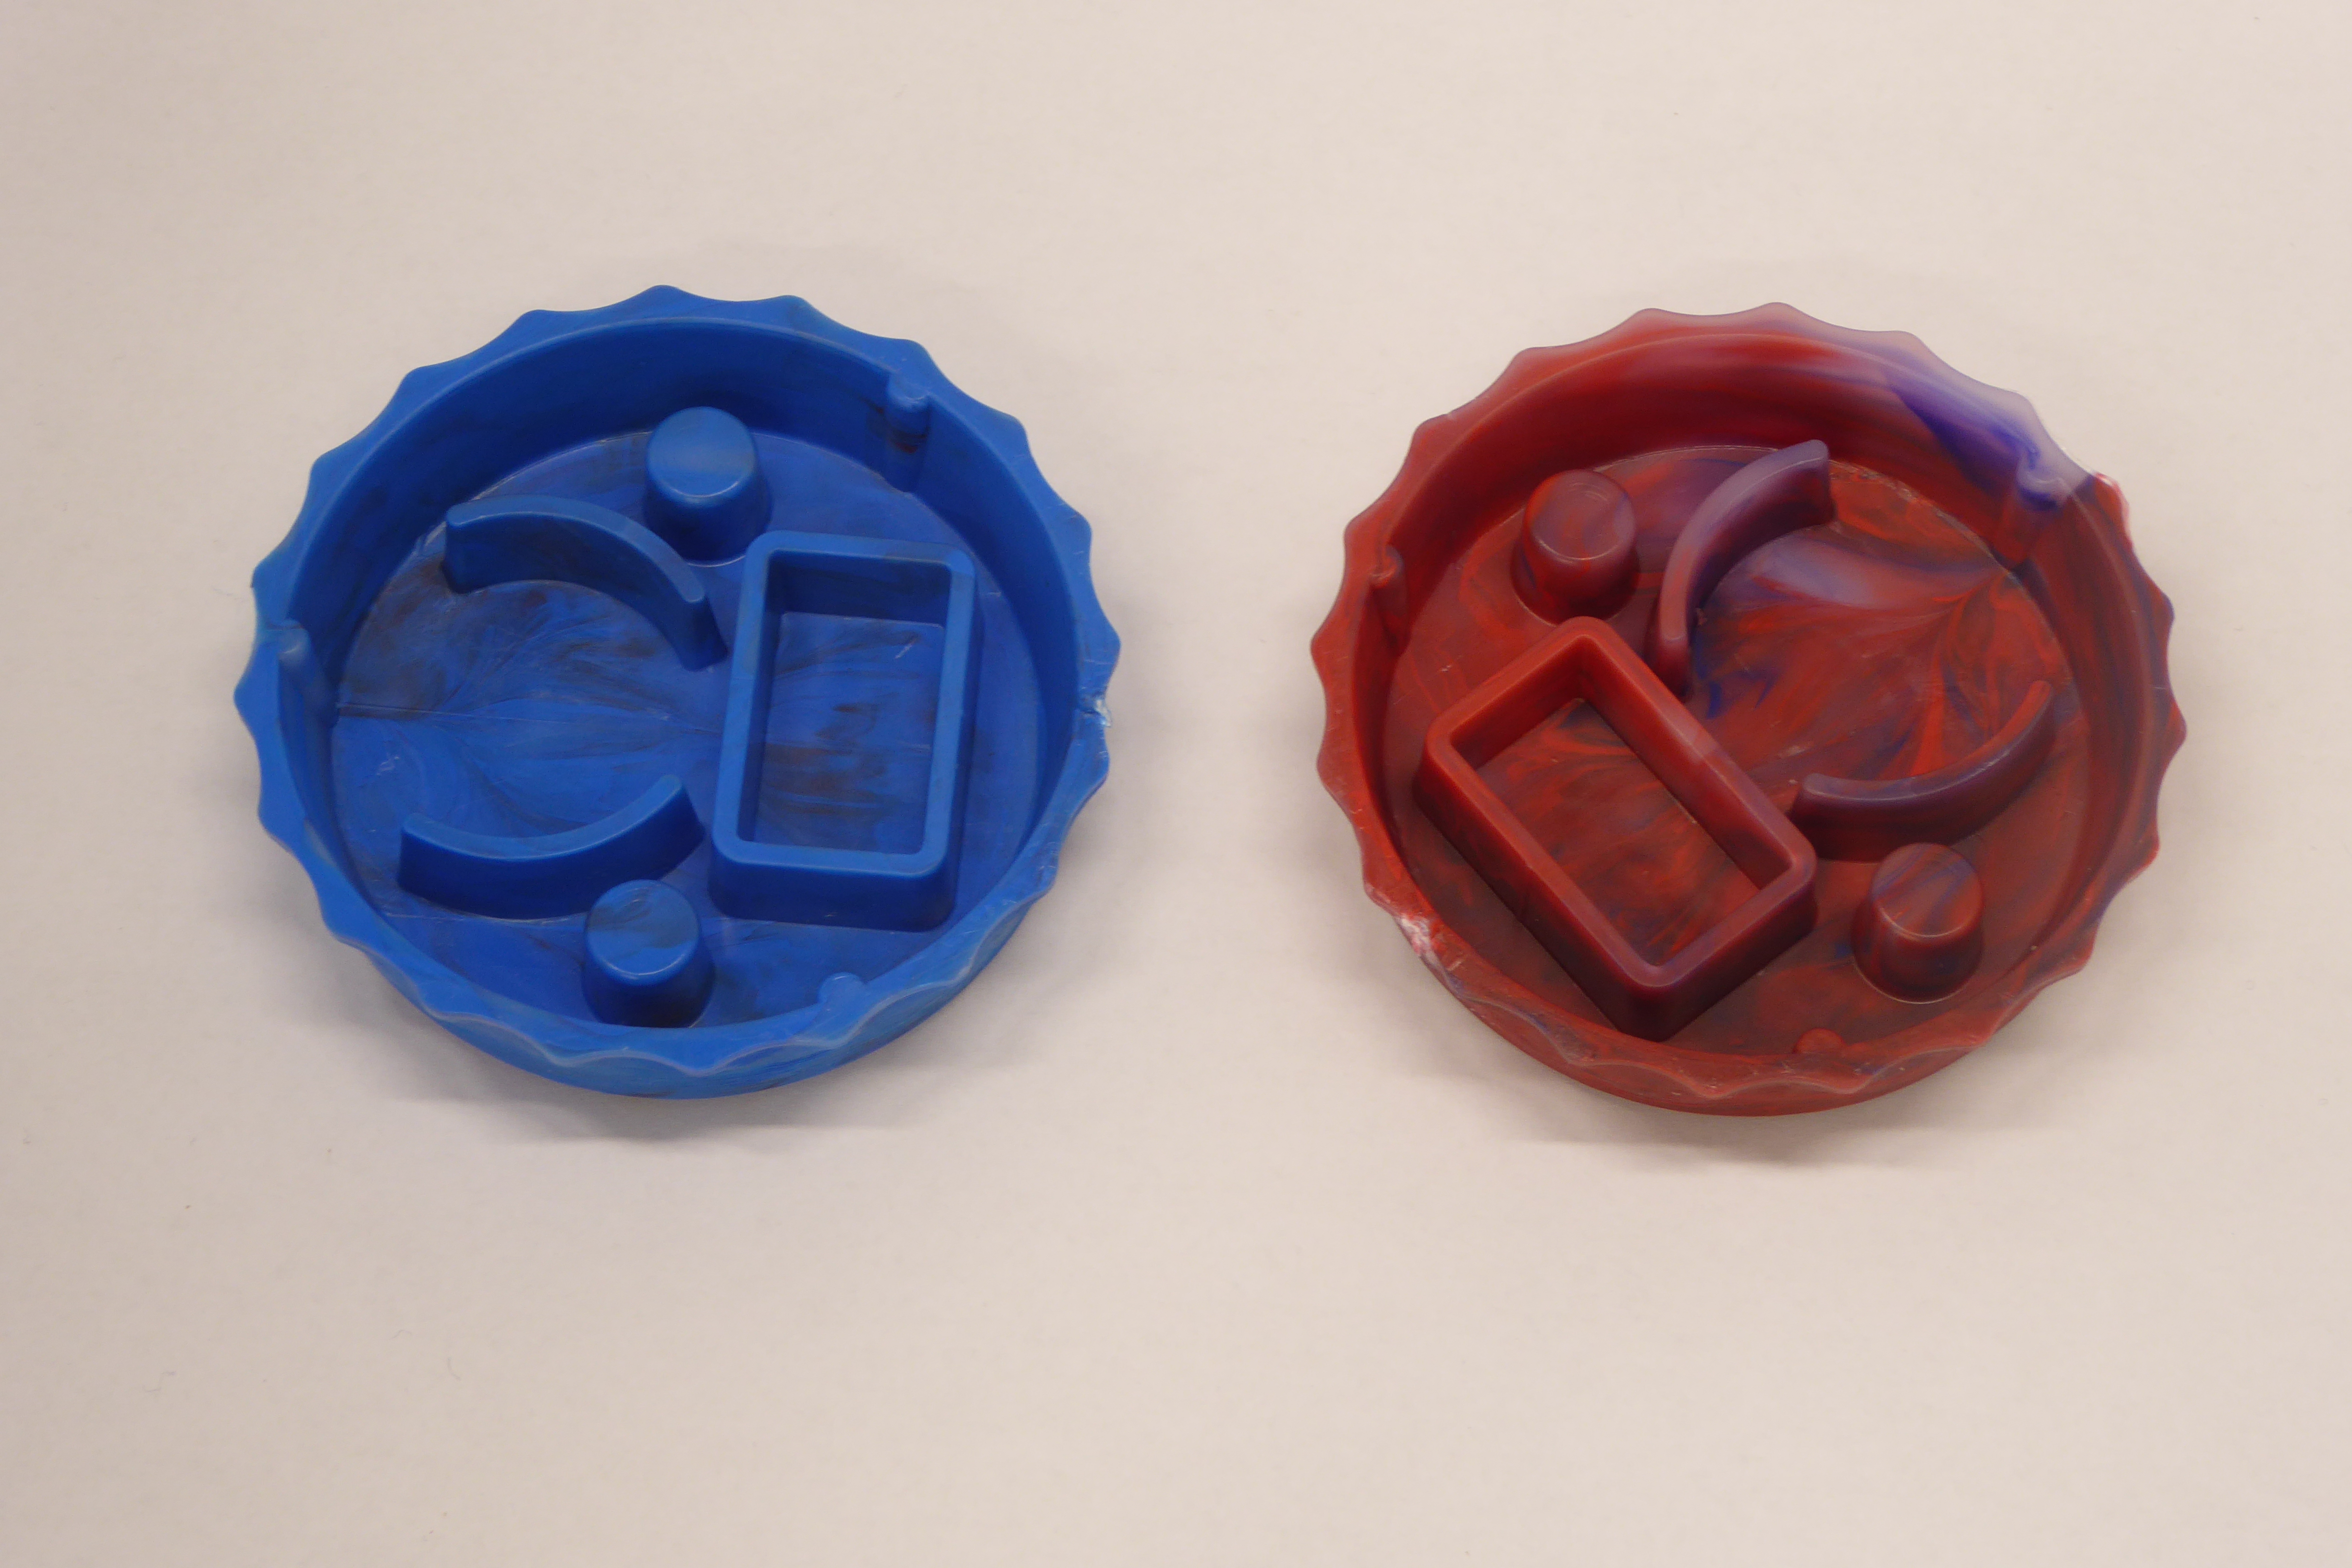
Label: Bottle Opener - Cover